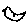
Label: bird